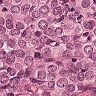
Metastatic tissue present: yes